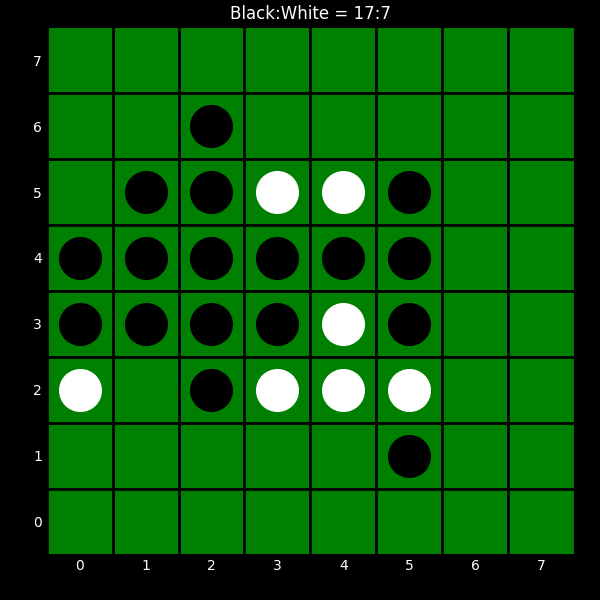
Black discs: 17
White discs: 7